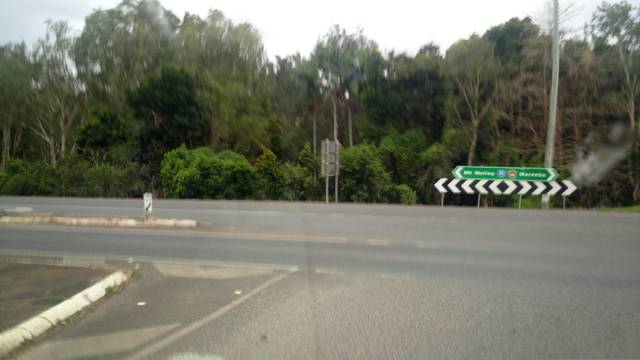
Region: Australia
Coordinates: -16.985, 145.418